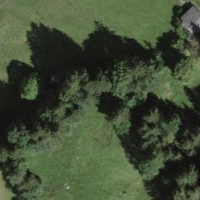
EUNIS habitat code: 24
Species observed at this site:
Neottia ovata